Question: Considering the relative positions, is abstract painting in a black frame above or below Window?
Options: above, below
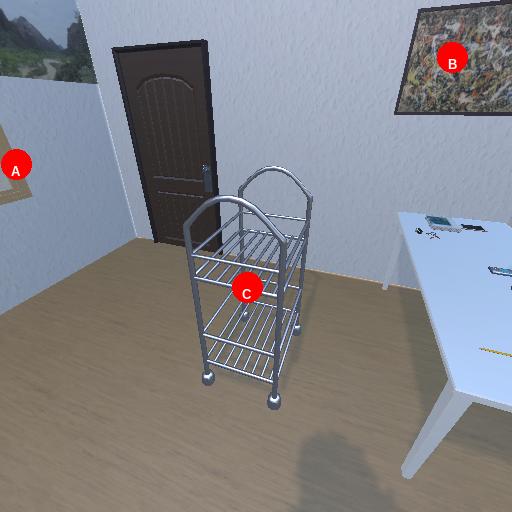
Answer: above